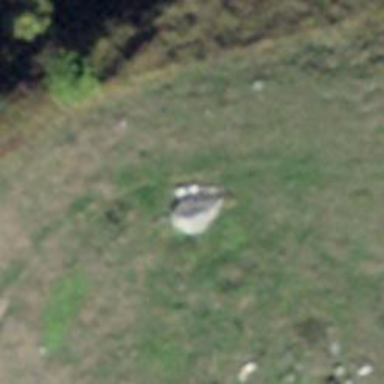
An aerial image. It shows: Grey bench.